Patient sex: F
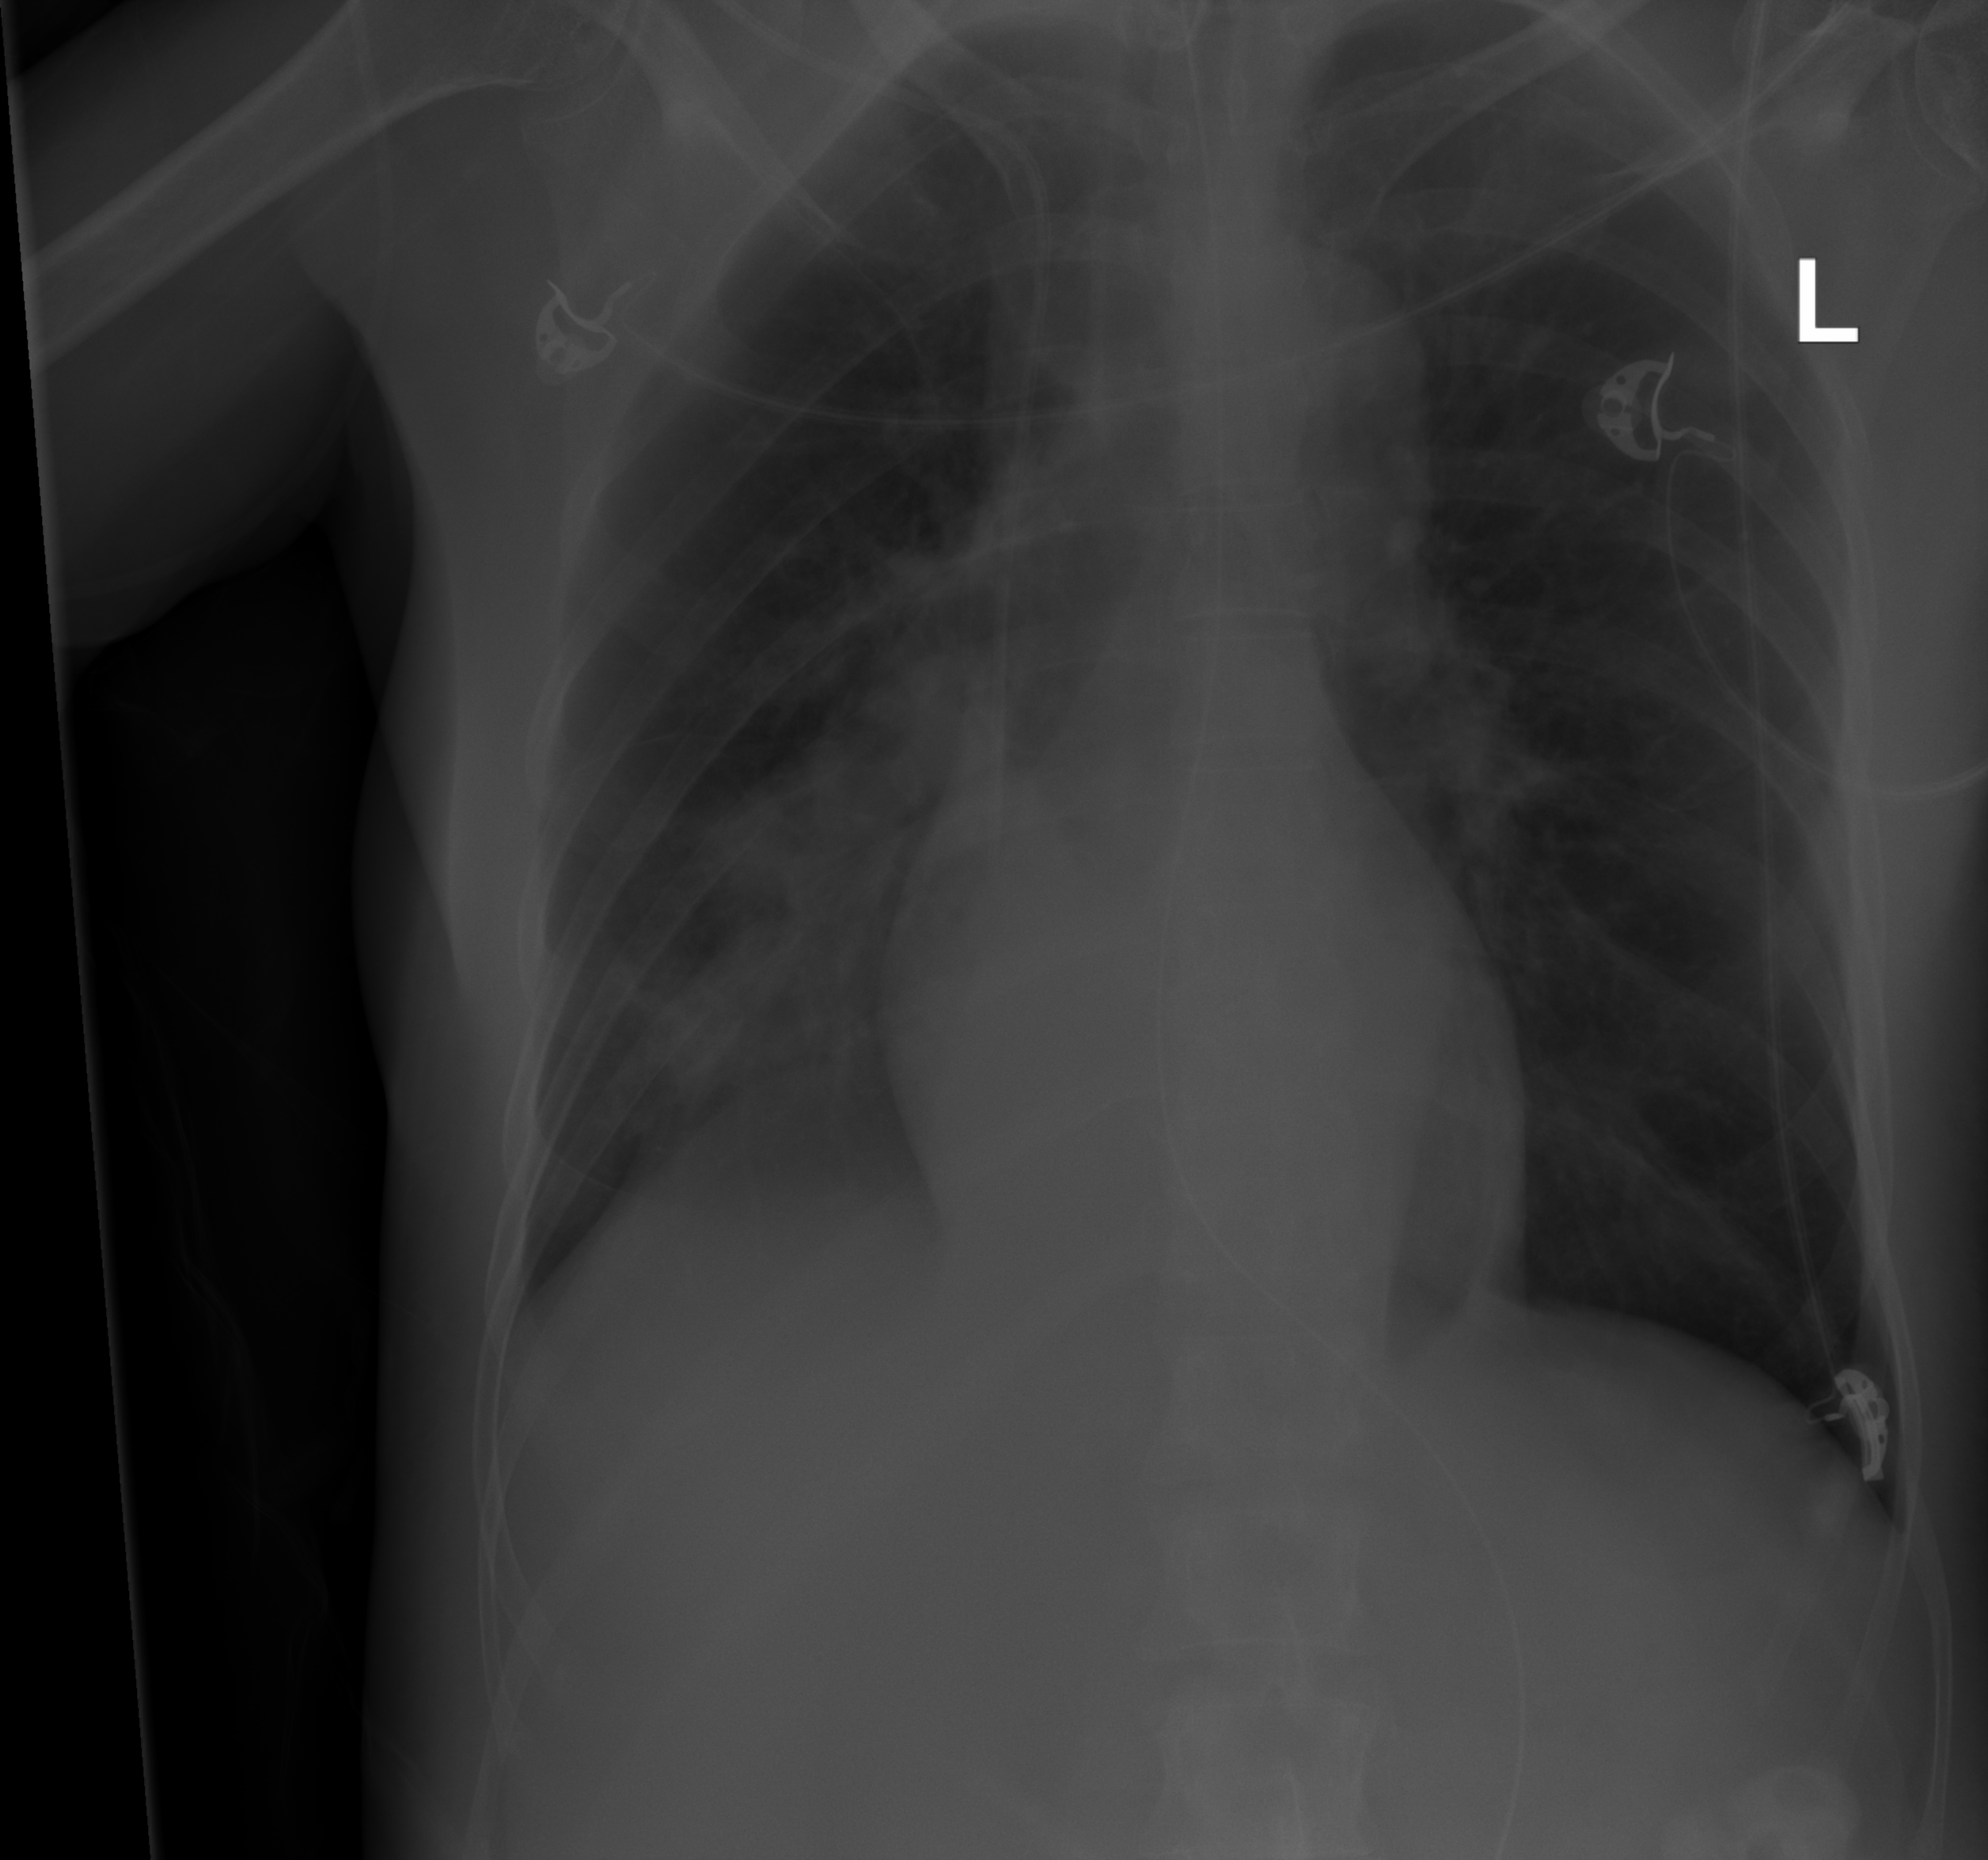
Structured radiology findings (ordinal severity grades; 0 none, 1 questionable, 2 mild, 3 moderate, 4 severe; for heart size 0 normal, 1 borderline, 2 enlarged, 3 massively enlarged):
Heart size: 0
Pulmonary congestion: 0
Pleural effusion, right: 2
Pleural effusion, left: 0
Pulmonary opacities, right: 2
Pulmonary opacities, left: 0
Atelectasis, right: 2
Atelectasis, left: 0